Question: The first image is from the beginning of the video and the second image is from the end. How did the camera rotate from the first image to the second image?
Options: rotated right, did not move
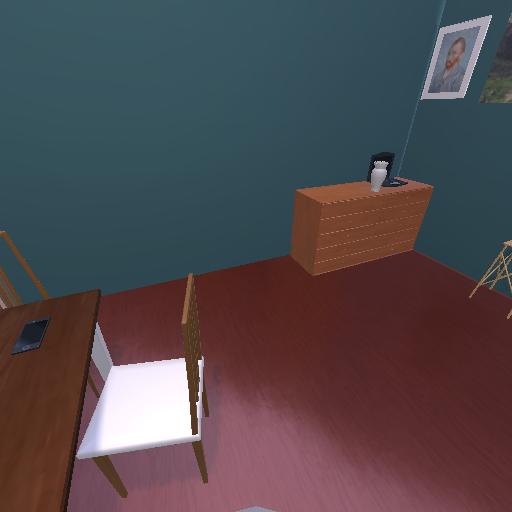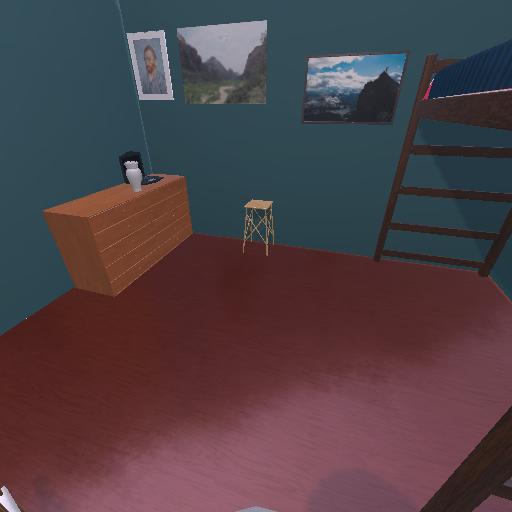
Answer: rotated right